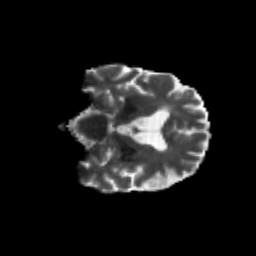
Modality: T2w
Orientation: coronal
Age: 62
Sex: male
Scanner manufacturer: siemens
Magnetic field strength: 3 T
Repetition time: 4.71 s
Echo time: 0.0906 s